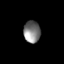
Tissue: skin
Cell type: Epithelial cells
Senescence score: 0.2324
Nuclear area (px): 358
Mean DAPI intensity: 125.413